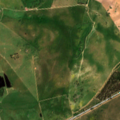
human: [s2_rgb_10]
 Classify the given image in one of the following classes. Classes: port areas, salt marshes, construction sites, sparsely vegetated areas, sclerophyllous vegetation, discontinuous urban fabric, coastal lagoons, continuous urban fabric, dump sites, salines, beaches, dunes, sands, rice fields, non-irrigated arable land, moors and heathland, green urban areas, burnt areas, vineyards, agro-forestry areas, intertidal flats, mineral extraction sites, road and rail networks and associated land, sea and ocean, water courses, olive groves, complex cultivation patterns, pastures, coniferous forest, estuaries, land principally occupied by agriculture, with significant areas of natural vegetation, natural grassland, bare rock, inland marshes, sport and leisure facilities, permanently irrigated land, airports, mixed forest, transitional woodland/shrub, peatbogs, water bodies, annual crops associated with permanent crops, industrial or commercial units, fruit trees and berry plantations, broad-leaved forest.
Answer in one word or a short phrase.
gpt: continuous urban fabric